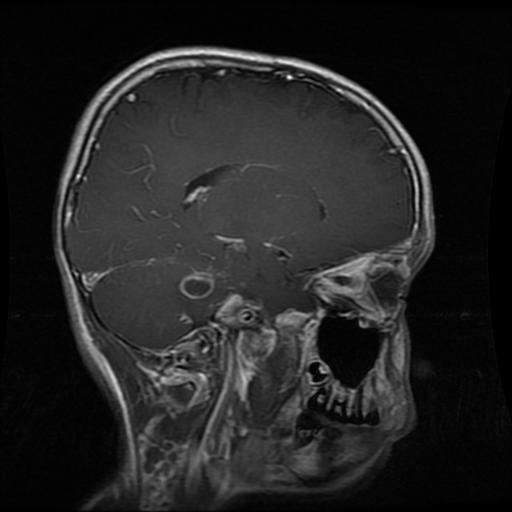
Label: glioma